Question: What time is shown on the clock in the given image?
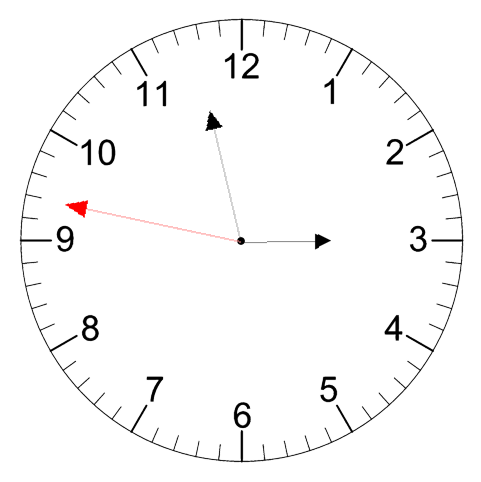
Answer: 02:57:47